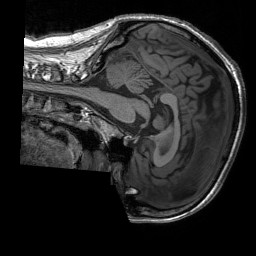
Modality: T1w
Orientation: sagittal
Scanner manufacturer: siemens
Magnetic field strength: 3 T
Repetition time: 1.76 s
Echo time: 0.0022 s